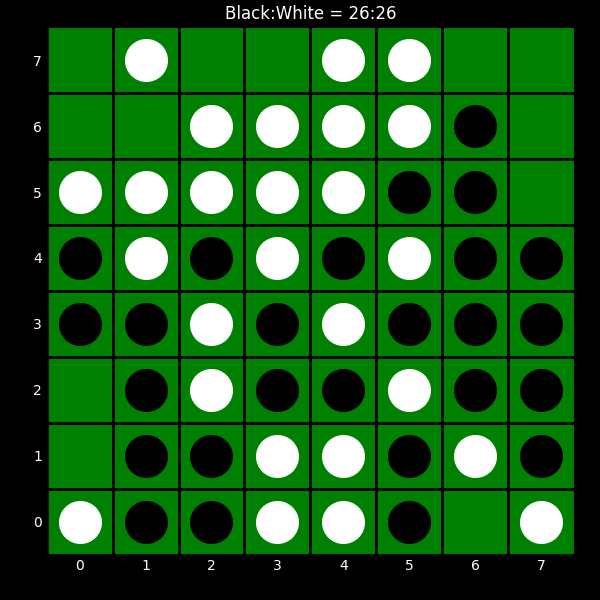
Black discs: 26
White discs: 26